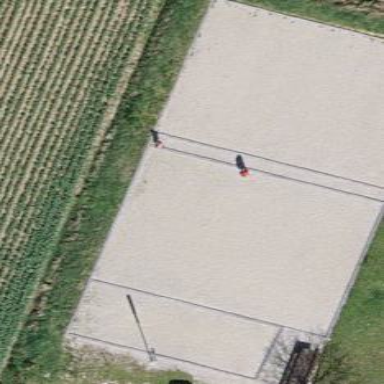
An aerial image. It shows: Pitch for playing boules.